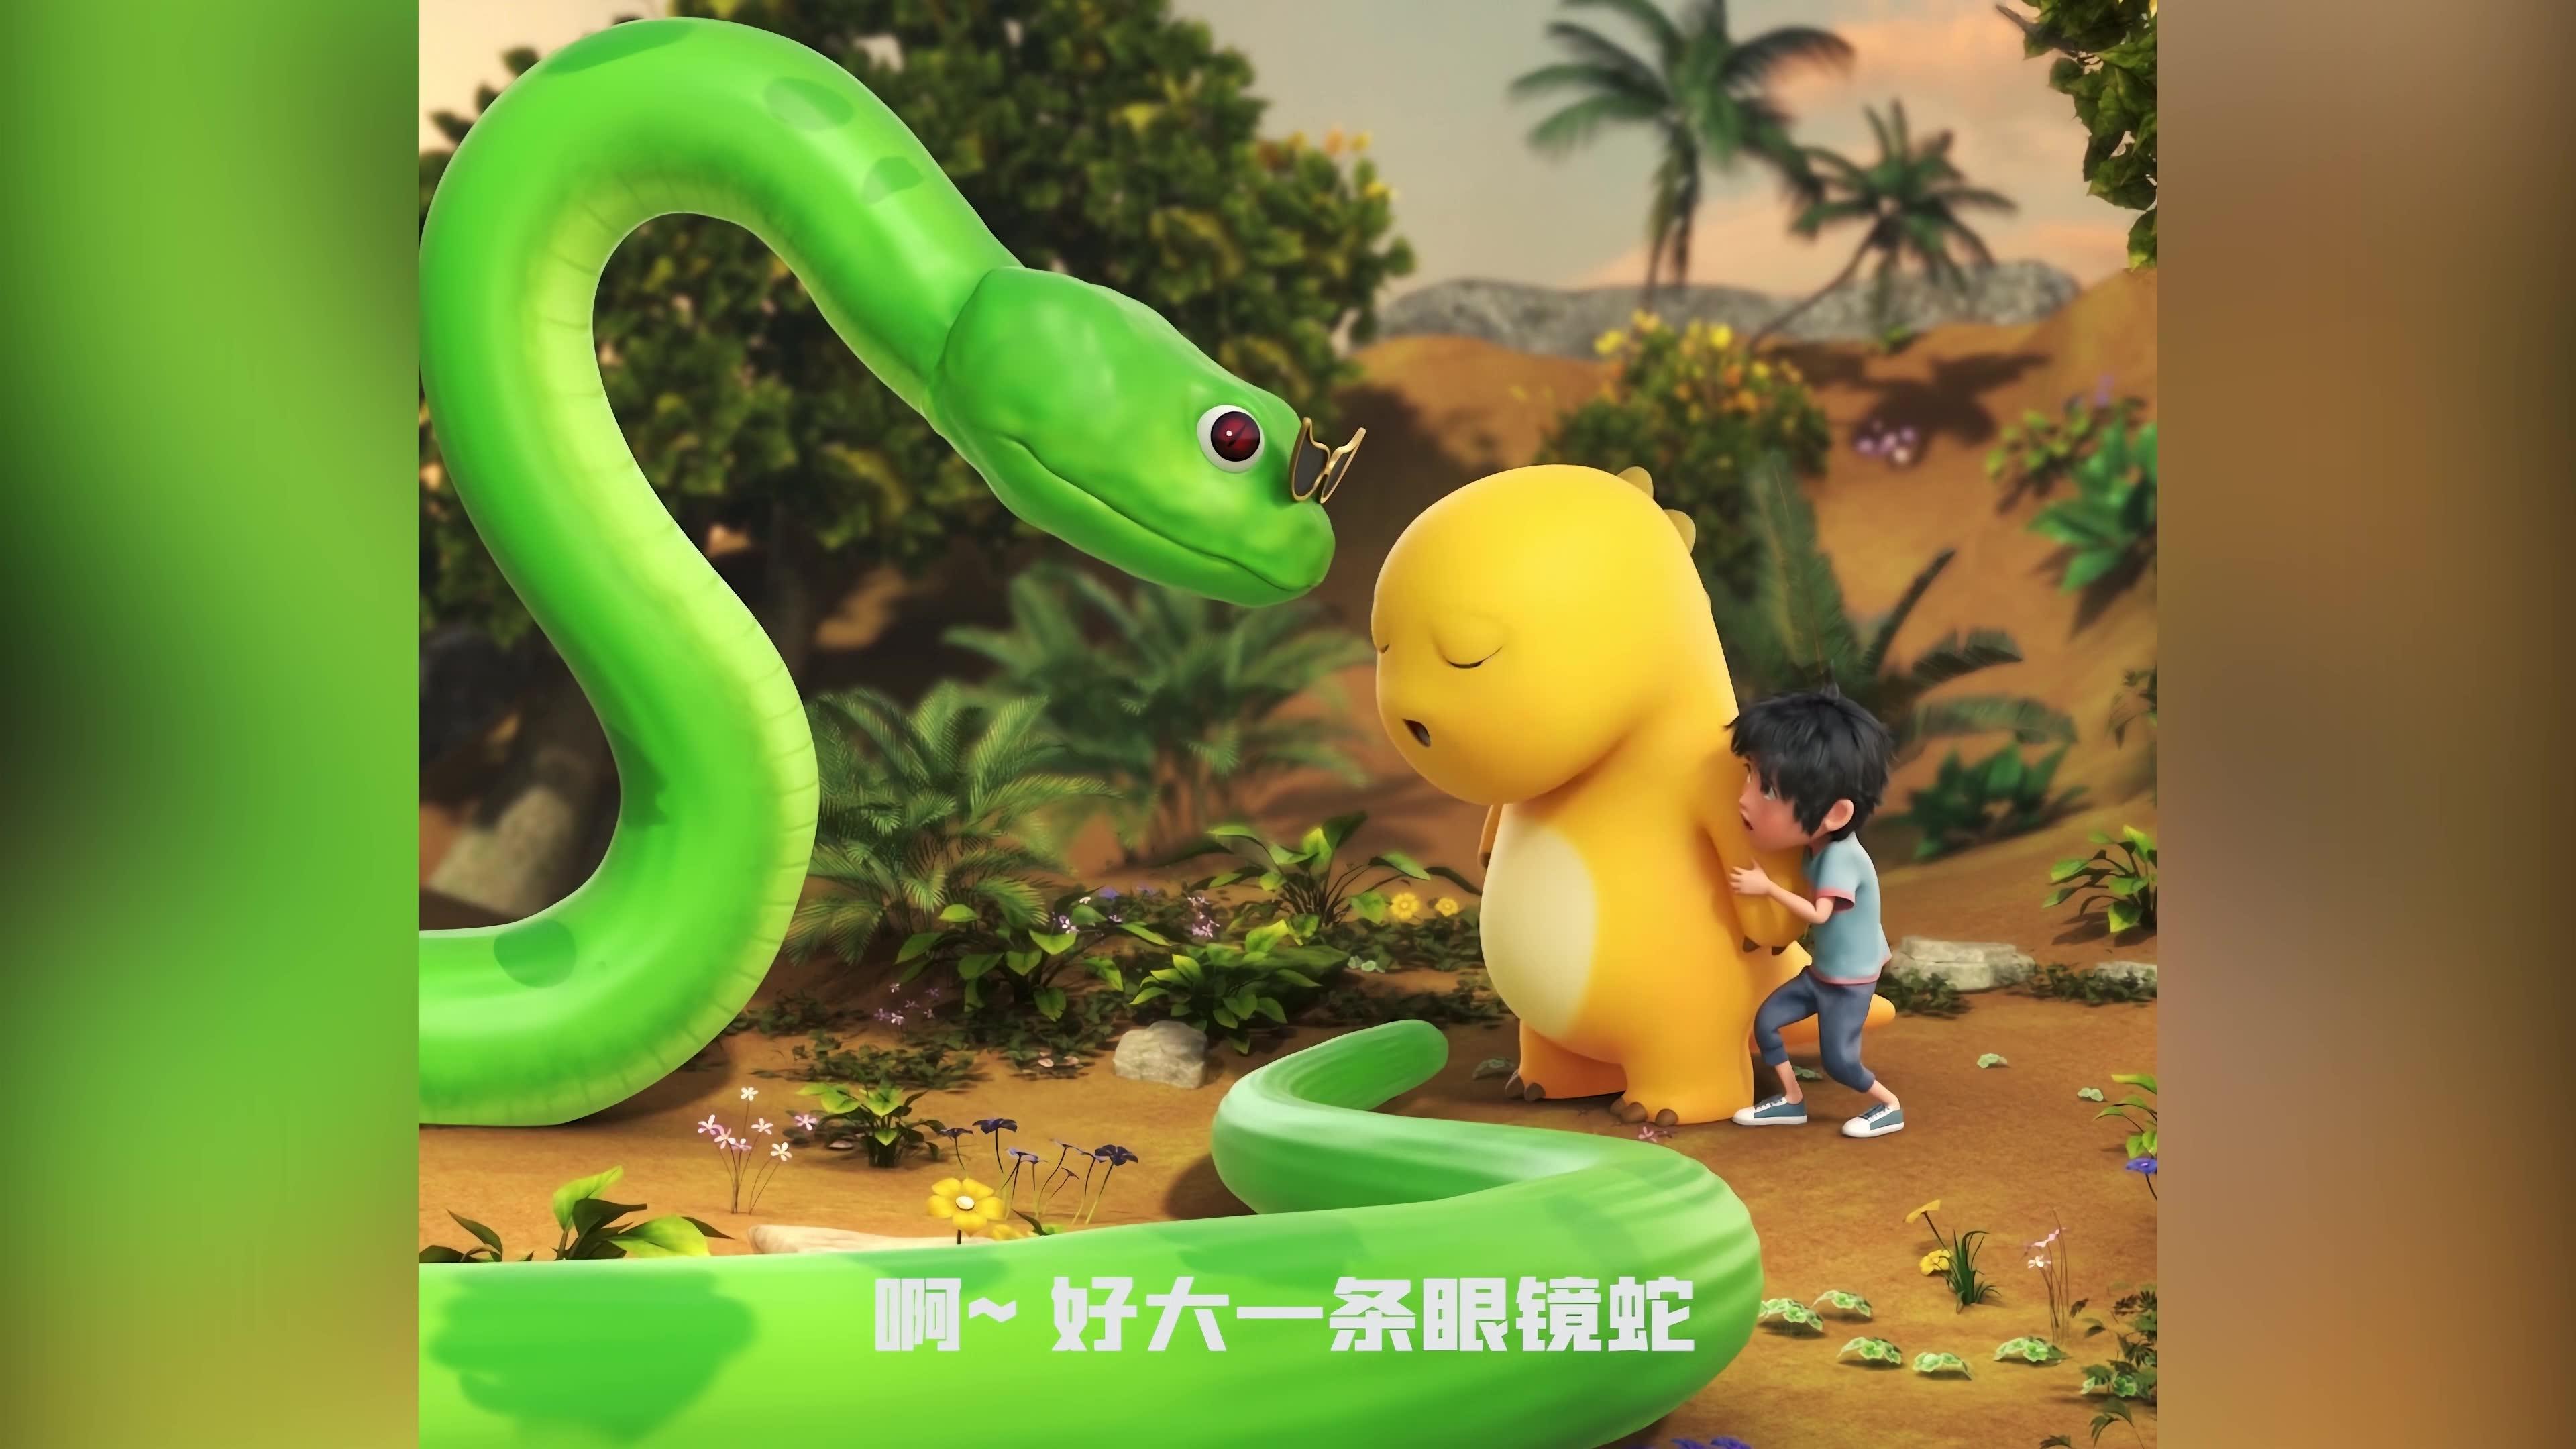
Label: nailong